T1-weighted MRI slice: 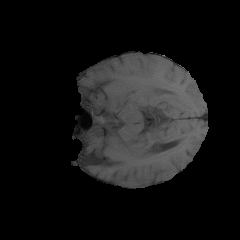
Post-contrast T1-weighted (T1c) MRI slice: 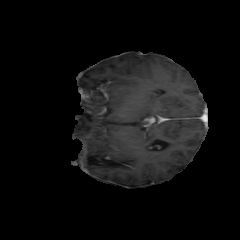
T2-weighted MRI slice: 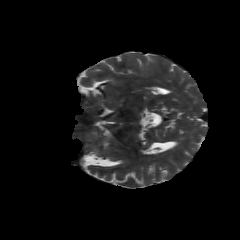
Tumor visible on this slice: yes